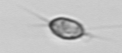
Label: Acanthoica_quattrospina